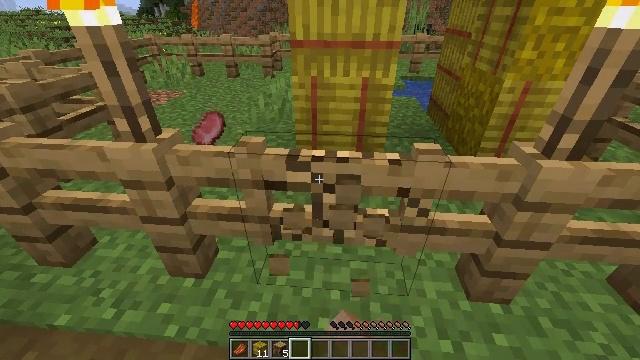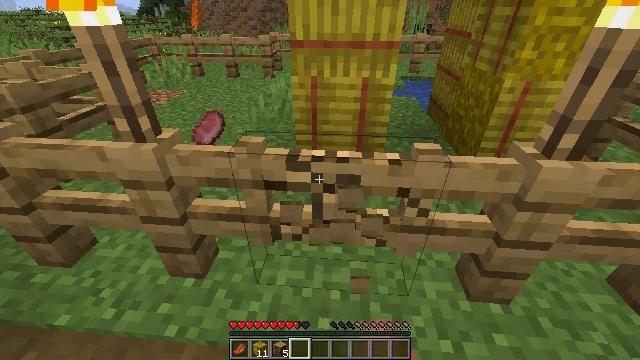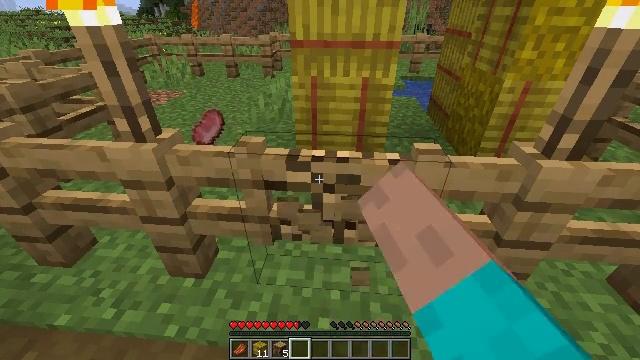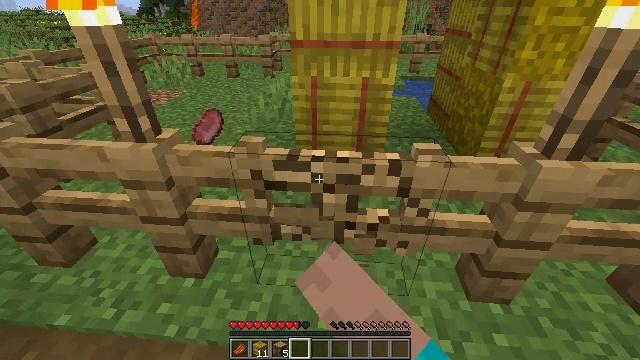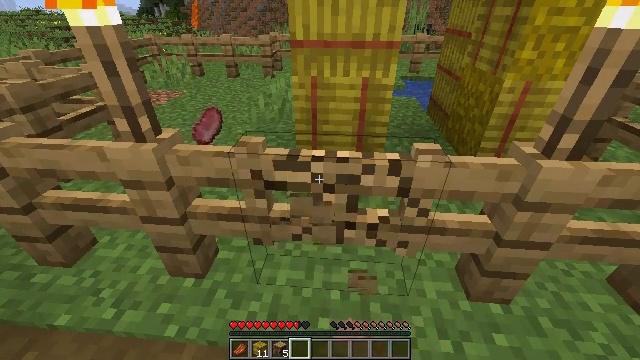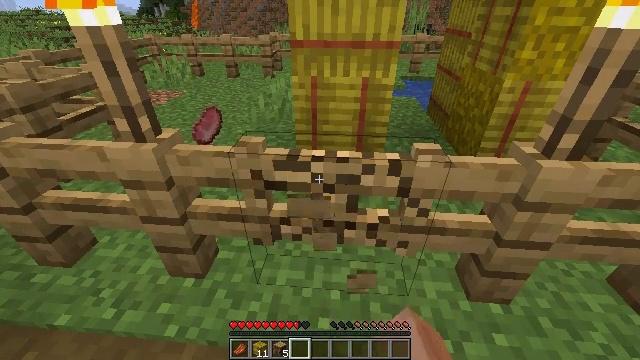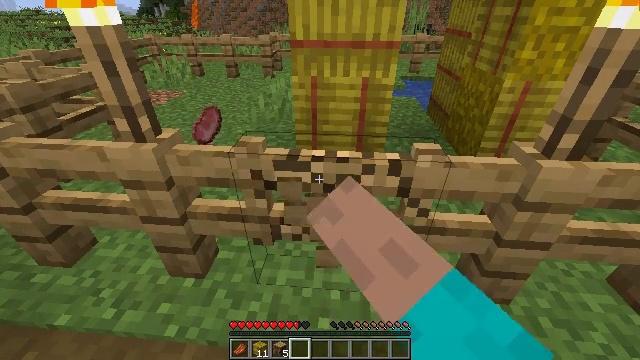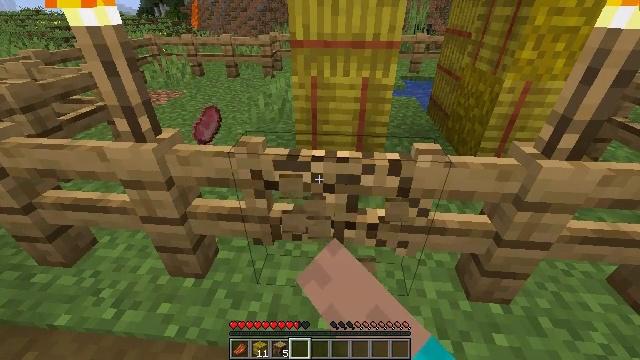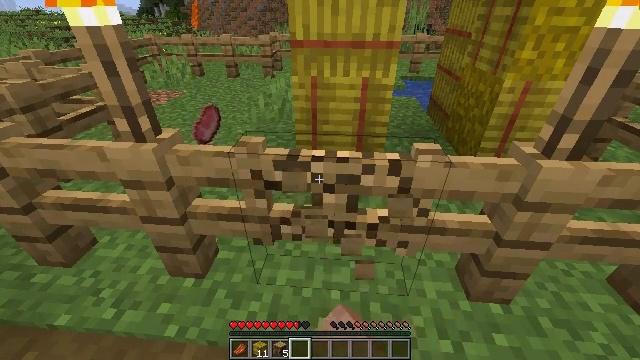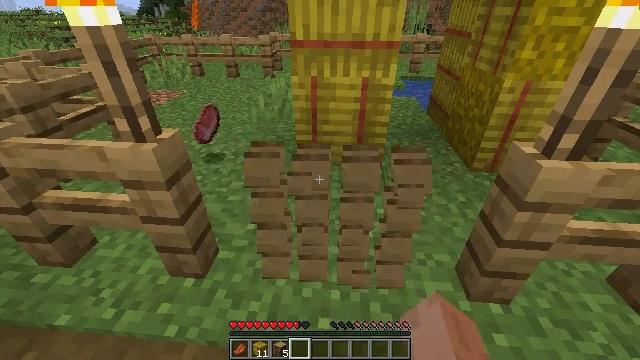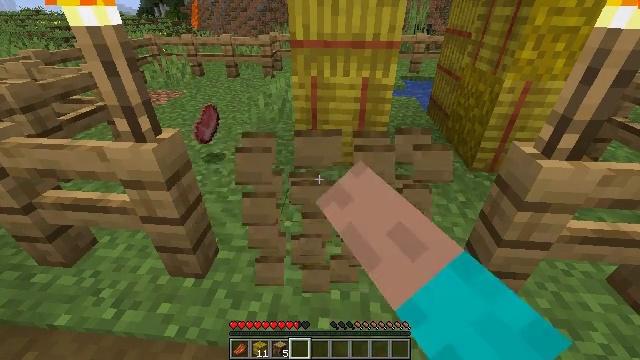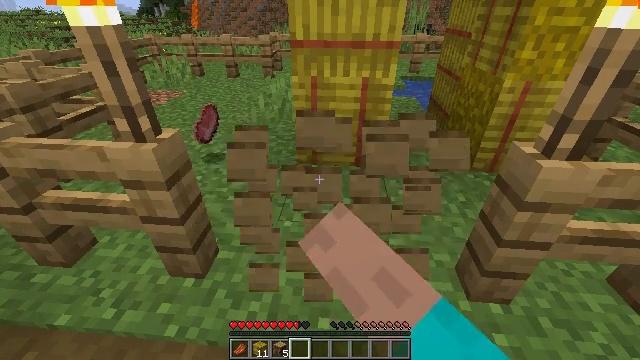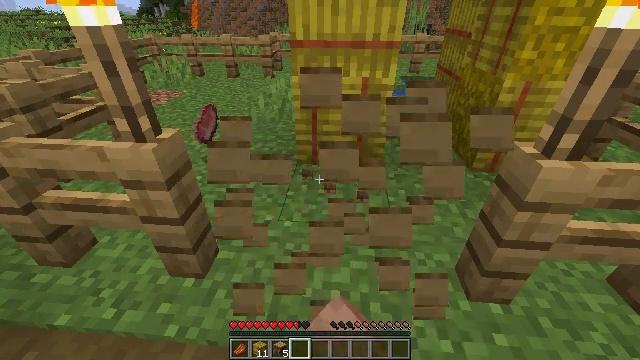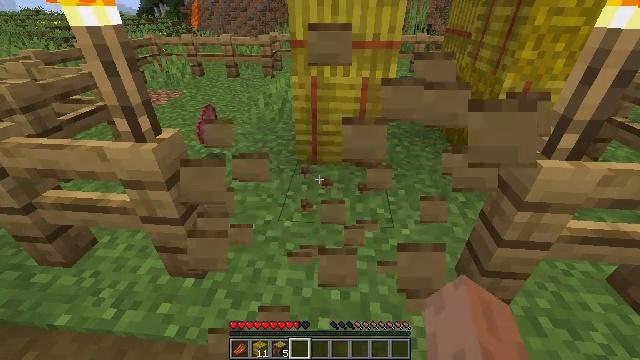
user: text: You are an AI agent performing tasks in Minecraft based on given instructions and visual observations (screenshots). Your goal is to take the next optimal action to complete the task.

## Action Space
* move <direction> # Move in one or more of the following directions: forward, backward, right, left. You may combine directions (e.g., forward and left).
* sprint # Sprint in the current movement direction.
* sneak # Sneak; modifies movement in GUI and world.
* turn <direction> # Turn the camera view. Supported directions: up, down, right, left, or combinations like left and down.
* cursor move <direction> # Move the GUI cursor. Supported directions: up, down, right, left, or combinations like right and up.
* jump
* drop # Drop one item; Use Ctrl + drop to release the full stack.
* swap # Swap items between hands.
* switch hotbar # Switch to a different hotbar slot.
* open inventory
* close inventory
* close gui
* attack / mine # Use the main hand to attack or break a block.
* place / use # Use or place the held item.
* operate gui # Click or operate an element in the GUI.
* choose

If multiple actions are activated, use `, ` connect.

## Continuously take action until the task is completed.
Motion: motion action
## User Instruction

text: Attack the oak fence gate to break it.
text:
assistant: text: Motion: attack / mine
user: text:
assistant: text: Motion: attack / mine
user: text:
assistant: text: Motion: attack / mine
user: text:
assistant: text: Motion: attack / mine
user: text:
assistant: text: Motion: attack / mine
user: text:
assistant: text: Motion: attack / mine
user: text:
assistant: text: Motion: attack / mine
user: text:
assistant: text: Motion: attack / mine
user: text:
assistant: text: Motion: attack / mine
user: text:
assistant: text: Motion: attack / mine
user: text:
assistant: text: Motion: attack / mine
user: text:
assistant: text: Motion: attack / mine
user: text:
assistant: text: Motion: attack / mine
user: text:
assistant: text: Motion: attack / mine